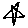
Label: star